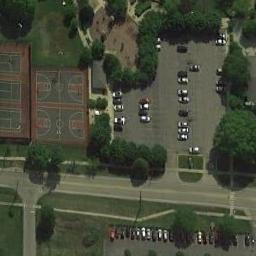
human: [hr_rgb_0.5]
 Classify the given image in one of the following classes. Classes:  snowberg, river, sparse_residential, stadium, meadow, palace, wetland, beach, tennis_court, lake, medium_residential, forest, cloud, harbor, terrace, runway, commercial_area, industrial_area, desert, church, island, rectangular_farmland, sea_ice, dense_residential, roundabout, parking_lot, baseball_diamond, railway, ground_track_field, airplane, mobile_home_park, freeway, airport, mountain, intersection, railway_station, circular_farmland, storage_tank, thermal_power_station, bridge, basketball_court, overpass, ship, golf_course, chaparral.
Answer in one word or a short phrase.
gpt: basketball_court